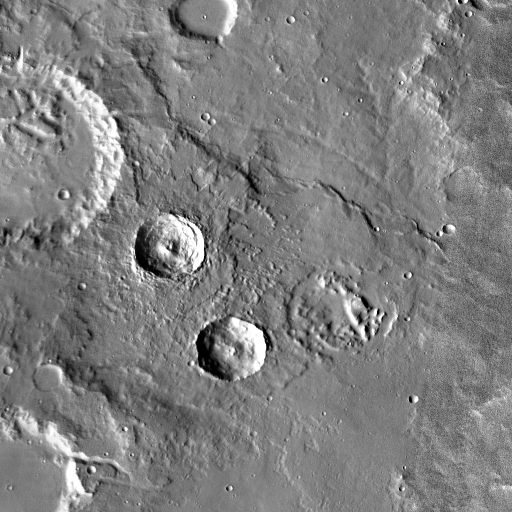
Crater classes present: Background, Other, Buried